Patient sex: M
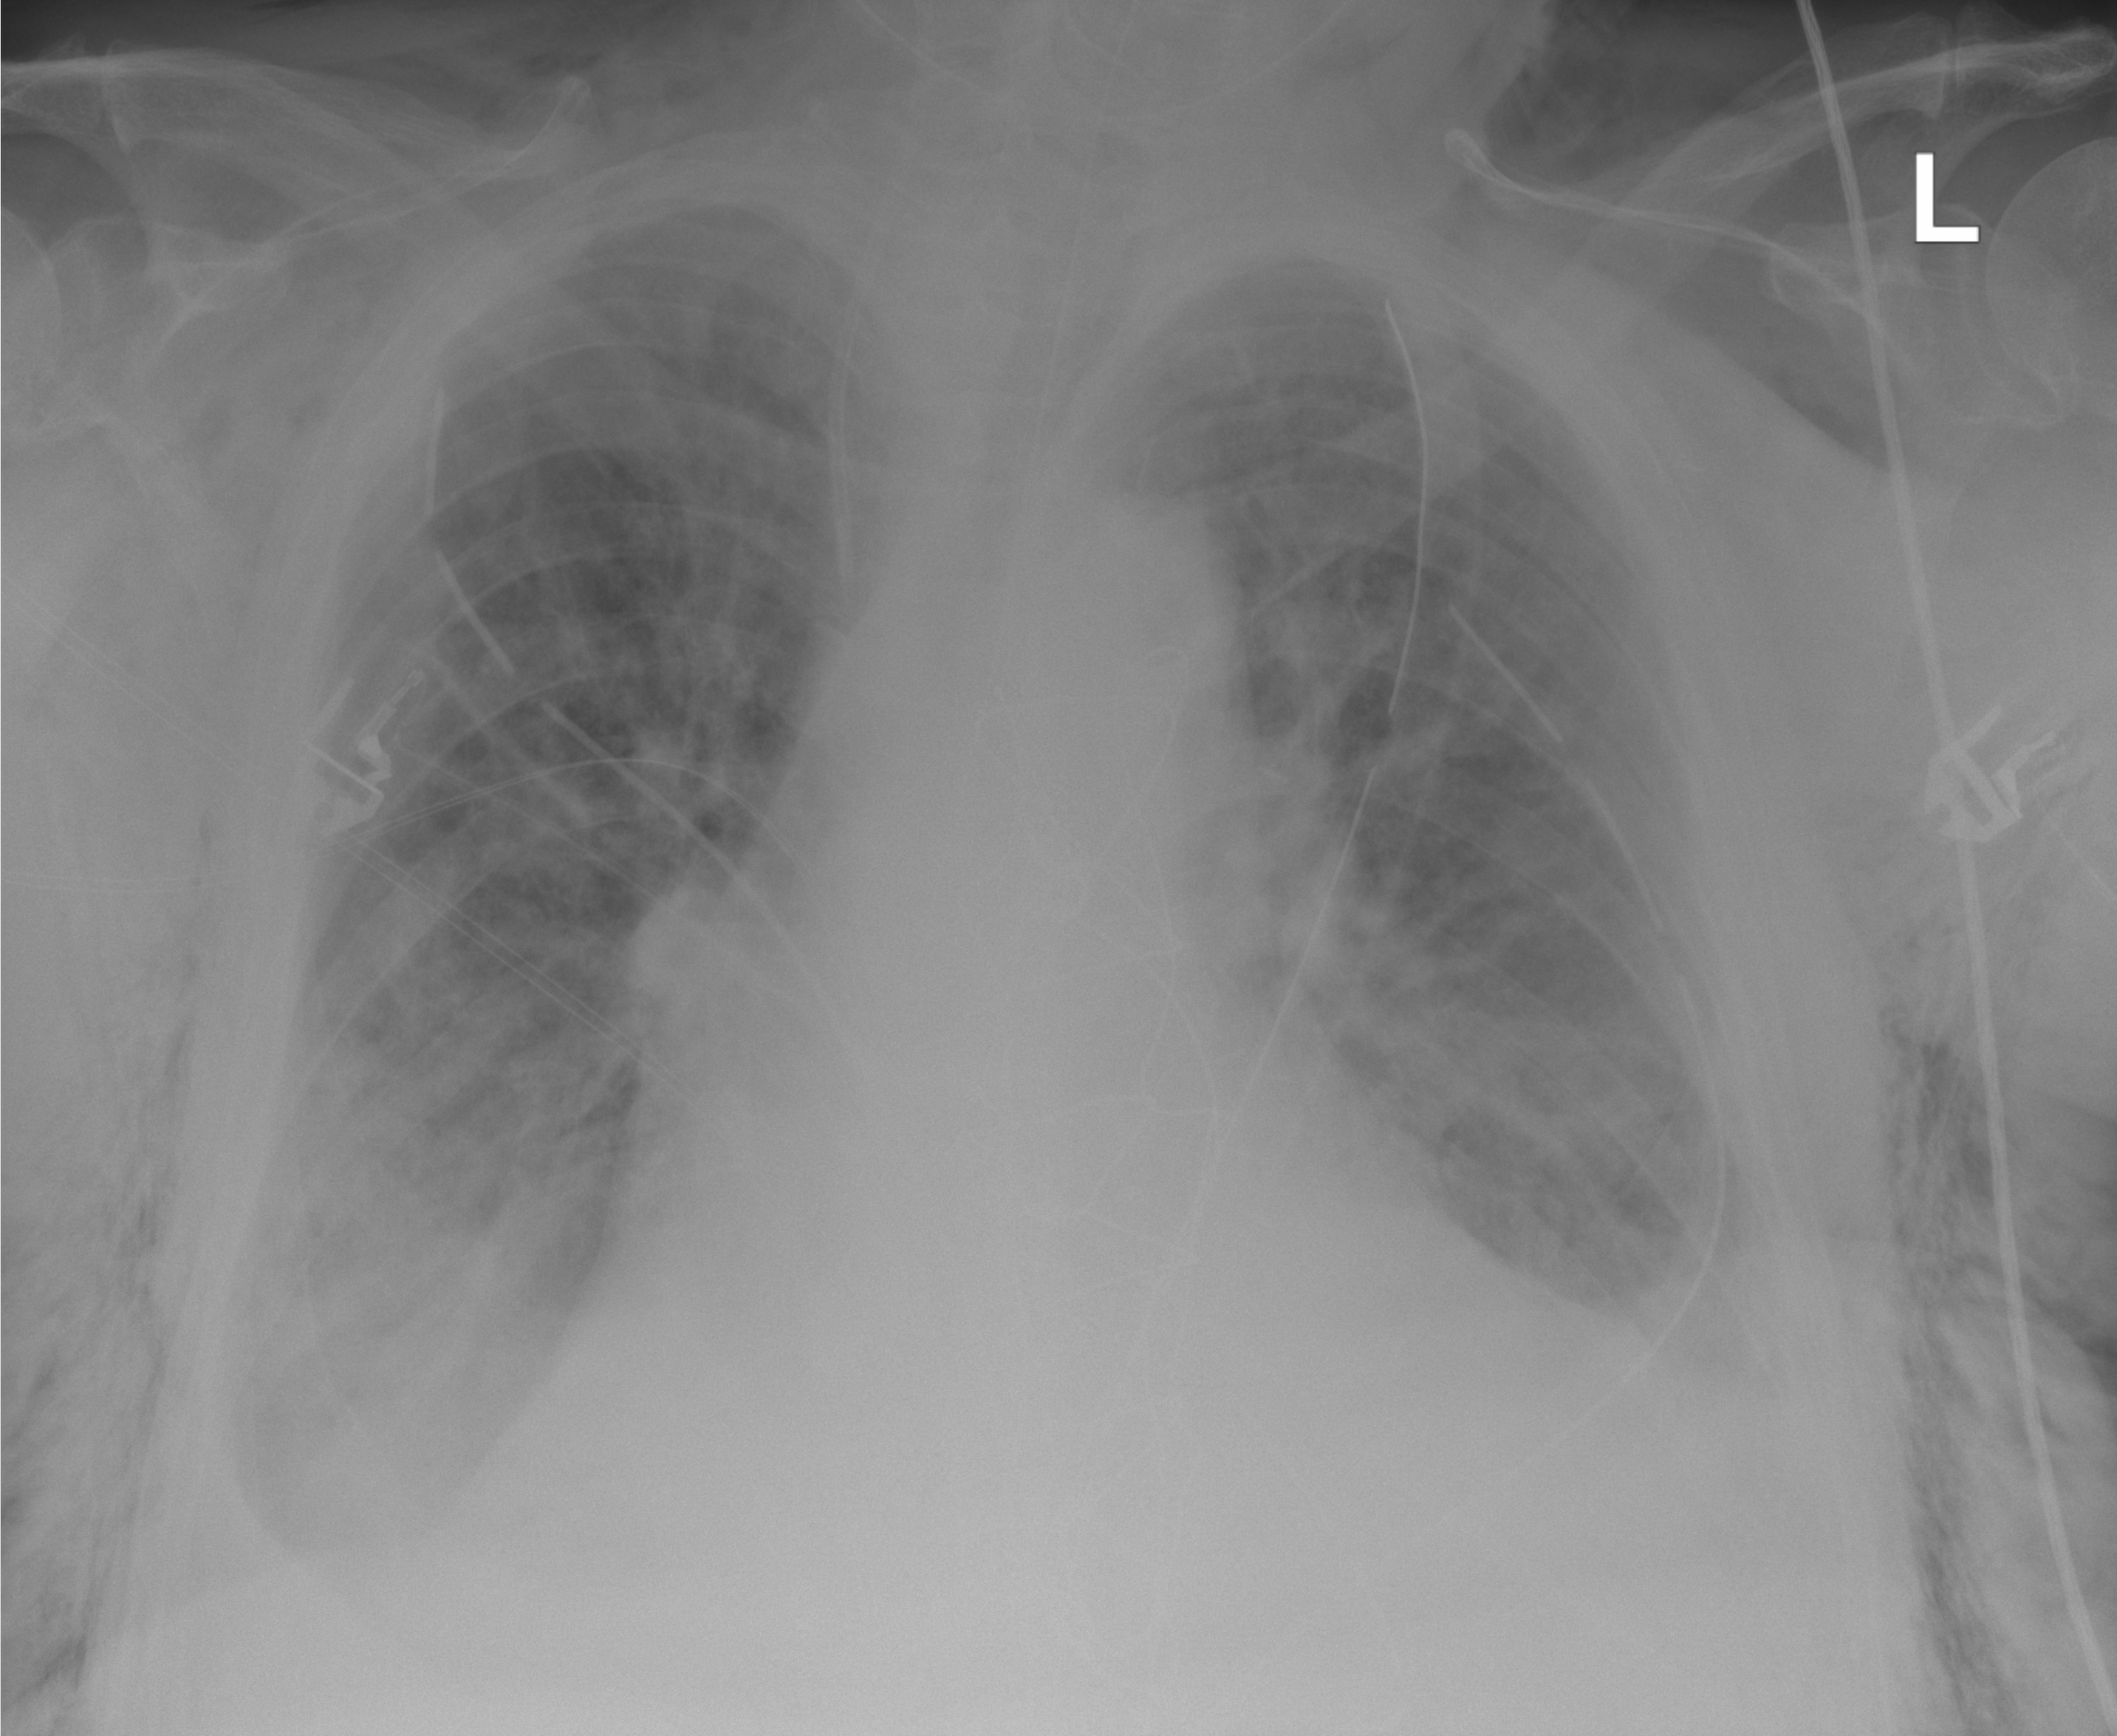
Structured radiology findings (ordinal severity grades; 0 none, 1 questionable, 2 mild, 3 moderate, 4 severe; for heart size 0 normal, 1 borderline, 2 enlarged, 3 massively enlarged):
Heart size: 2
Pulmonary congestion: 2
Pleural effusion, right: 2
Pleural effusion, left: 2
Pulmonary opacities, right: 2
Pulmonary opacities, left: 2
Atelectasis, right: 2
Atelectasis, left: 2